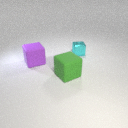
large green rubber cube to the right of large purple rubber cube